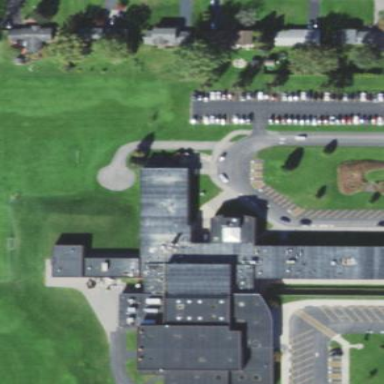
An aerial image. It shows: School building.